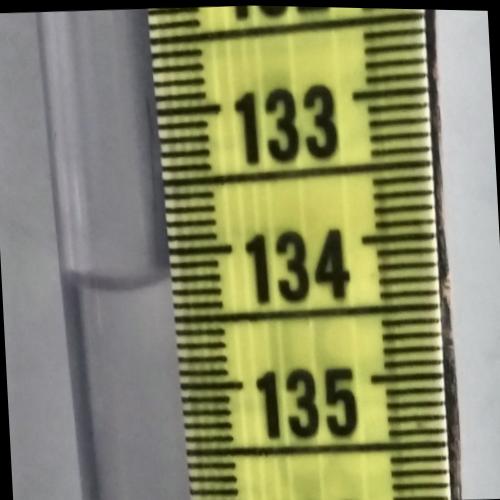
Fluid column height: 134.2 cm